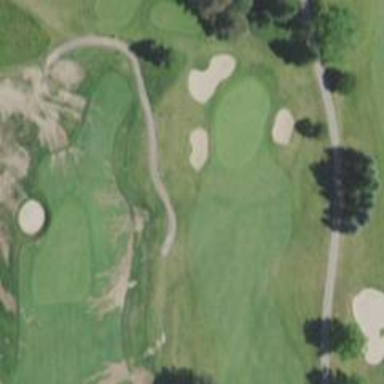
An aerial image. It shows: Golf fairway surrounded by grass.